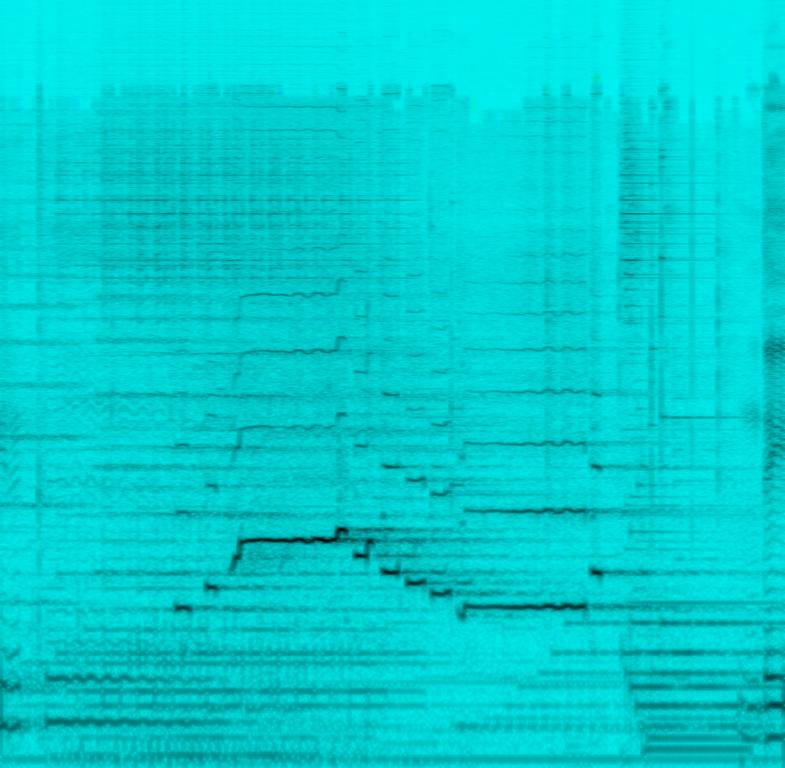
Middle eastern or south Asian jazz influenced music of a male singer singing a free melody, accompanied by syncopated upright bass, shaker, steady drums. There is also a synthesizer pad and a rhythmic keyboard playing.